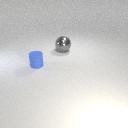
small blue rubber cylinder to the left of large gray metal sphere